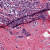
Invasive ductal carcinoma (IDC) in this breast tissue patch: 0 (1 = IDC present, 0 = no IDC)